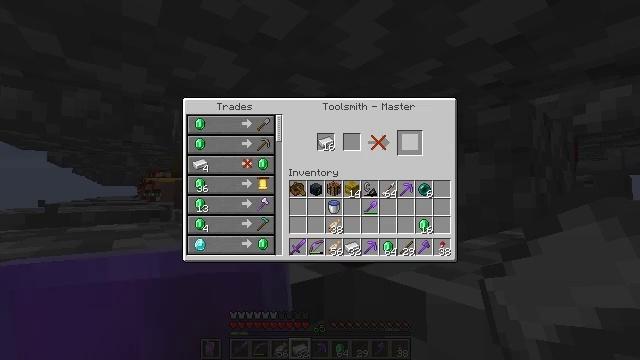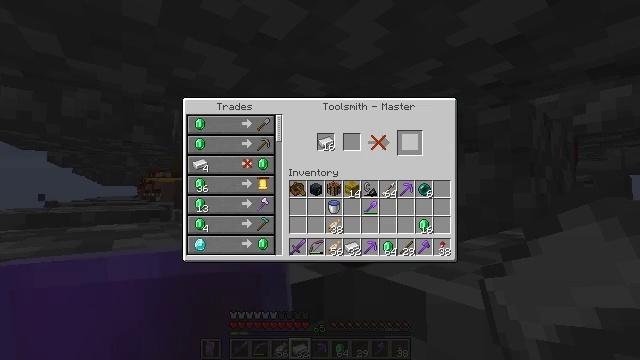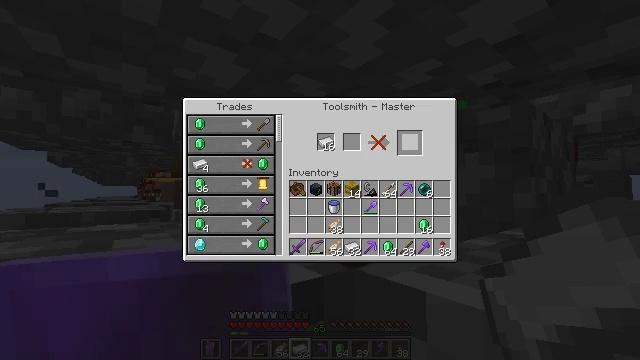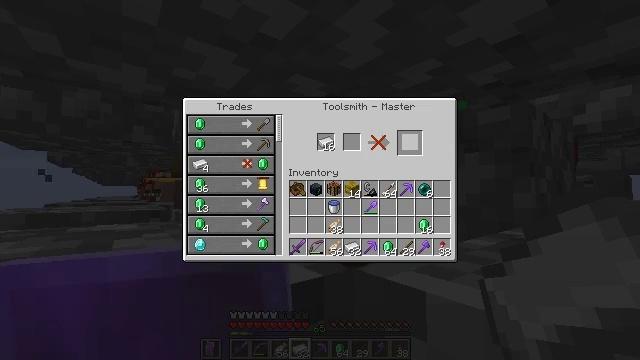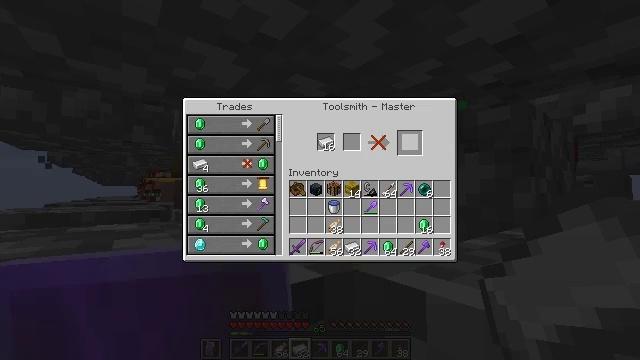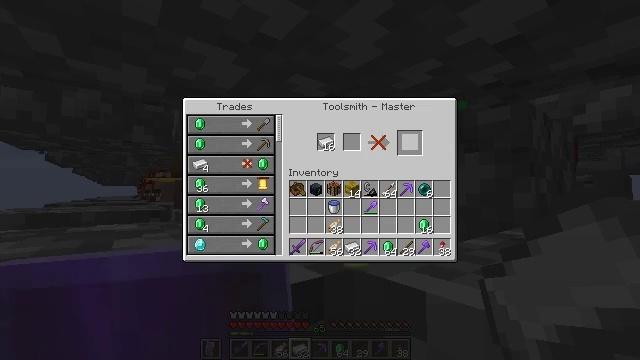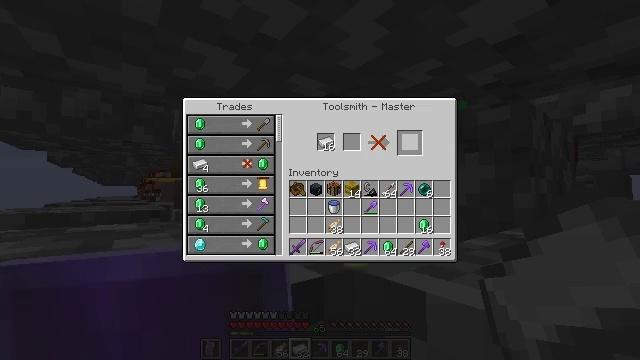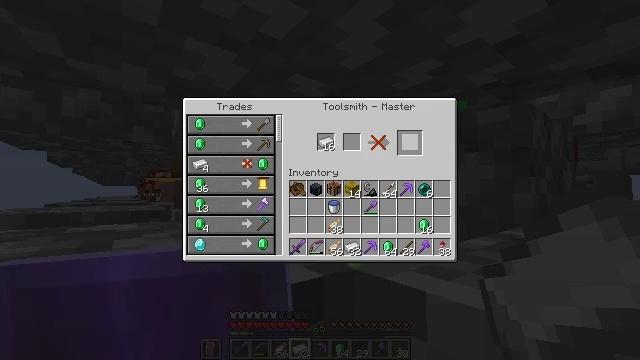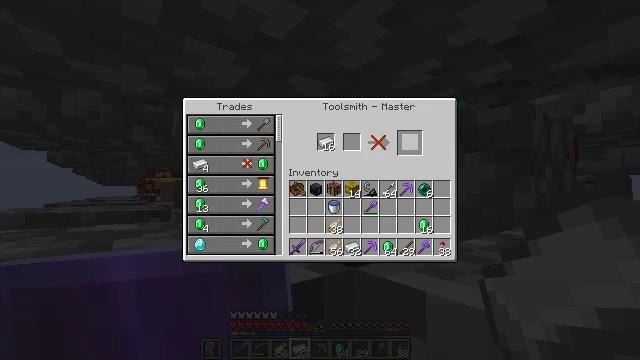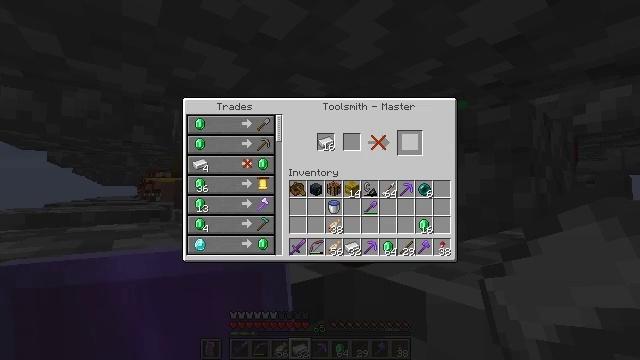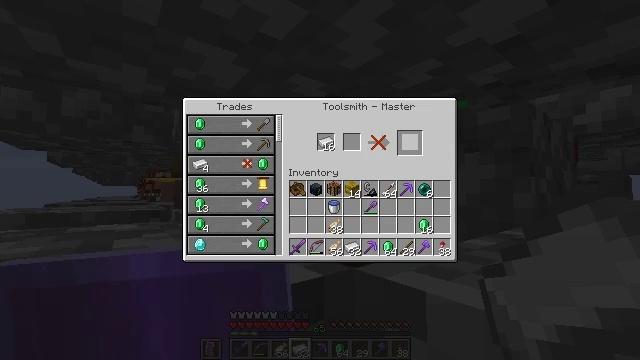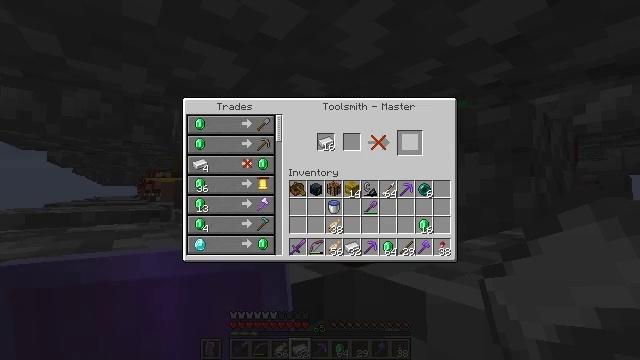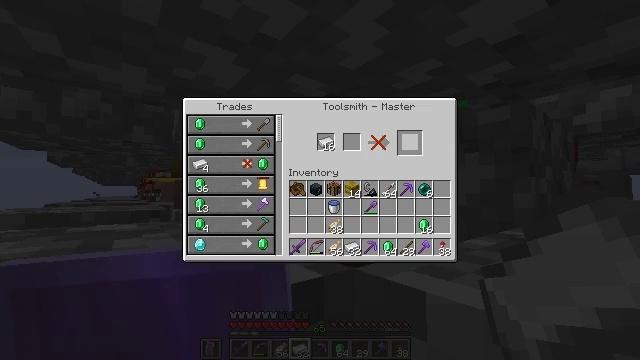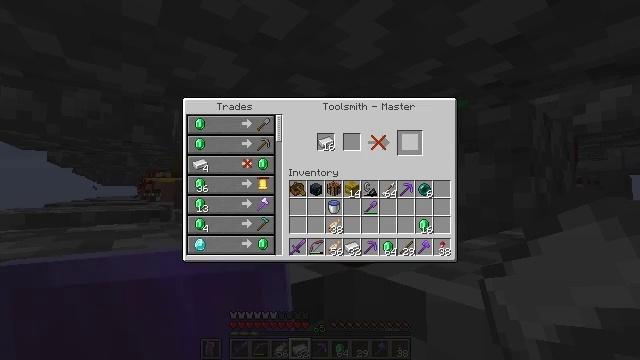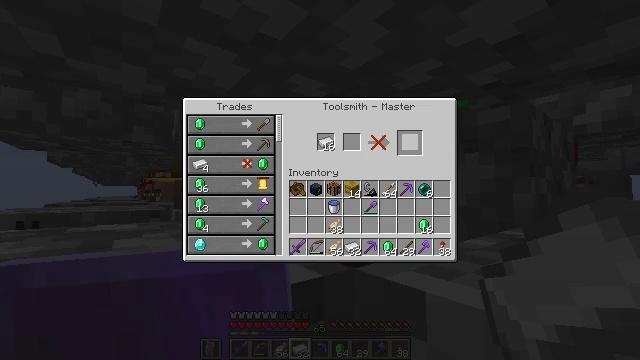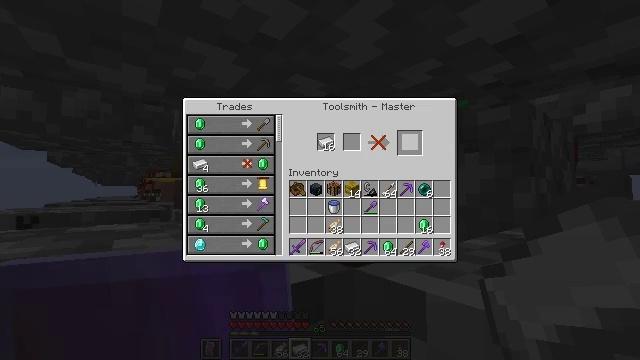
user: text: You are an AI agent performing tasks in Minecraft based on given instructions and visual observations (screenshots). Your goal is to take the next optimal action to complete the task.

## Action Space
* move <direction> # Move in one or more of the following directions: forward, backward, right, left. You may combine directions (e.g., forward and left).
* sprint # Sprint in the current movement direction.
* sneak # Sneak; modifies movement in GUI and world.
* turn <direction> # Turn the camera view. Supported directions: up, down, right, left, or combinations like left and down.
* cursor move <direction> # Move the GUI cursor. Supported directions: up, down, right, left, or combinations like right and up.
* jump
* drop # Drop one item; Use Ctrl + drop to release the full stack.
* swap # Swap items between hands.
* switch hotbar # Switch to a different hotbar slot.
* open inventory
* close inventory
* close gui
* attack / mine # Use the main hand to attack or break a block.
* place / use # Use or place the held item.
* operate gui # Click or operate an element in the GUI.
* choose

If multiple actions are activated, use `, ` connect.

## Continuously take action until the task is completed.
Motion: motion action
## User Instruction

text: Combine materials at a crafting table to make chainmail boots.
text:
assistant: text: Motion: sneak, attack / mine
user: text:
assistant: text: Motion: sneak, attack / mine
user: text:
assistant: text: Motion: sneak, attack / mine
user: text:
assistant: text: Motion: sneak, attack / mine
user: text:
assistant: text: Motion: sneak
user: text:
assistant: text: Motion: no_op
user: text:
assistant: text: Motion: no_op
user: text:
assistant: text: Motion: no_op
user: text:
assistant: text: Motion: no_op
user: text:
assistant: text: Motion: no_op
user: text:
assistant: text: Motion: no_op
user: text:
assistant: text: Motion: no_op
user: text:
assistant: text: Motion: no_op
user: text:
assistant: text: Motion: no_op
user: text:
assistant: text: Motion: no_op
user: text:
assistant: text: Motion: no_op
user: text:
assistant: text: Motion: no_op
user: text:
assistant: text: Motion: no_op
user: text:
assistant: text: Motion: no_op
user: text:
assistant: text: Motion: no_op
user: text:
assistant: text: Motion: no_op
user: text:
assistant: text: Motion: no_op
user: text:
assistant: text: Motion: no_op
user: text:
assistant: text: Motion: no_op
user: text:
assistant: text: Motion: no_op
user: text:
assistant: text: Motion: no_op
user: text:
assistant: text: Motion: no_op
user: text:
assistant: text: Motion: no_op
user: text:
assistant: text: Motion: no_op
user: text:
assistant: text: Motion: no_op